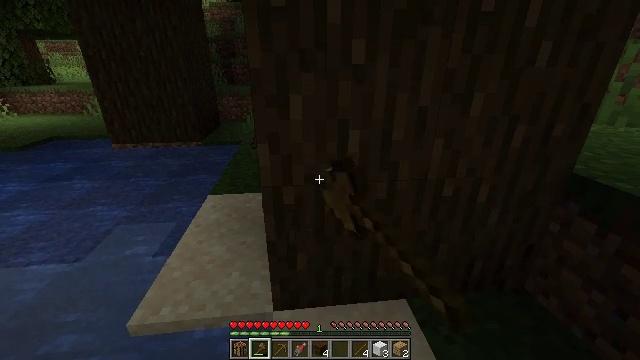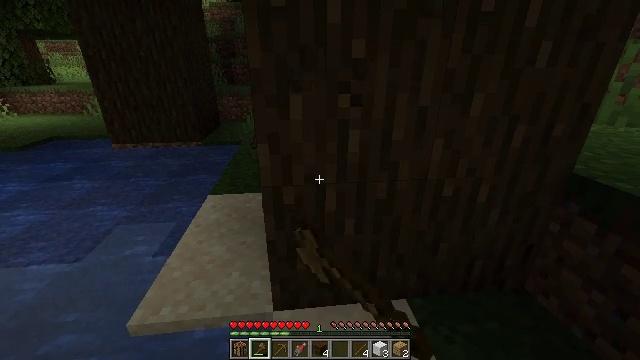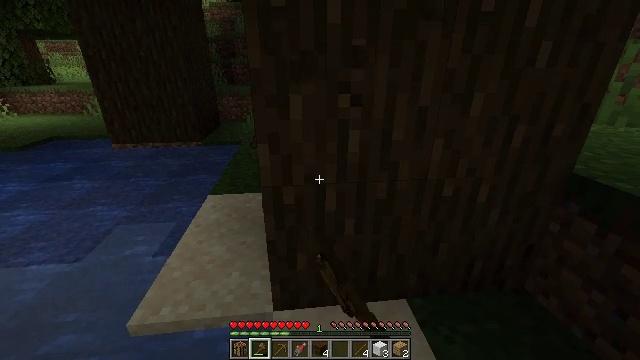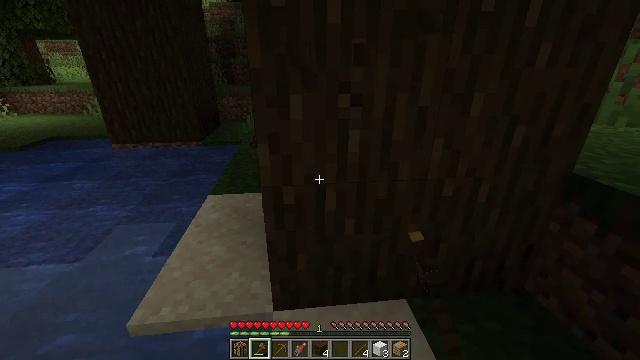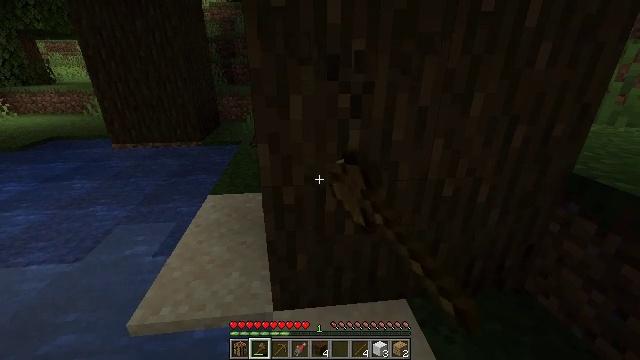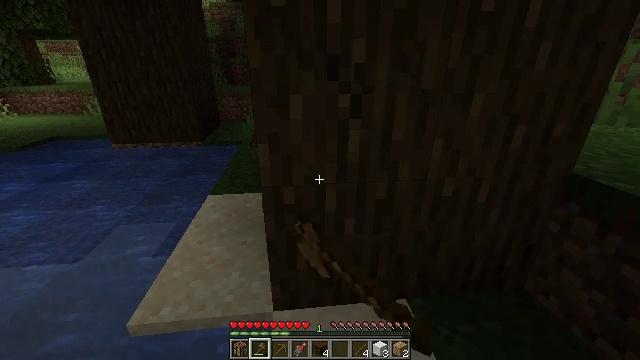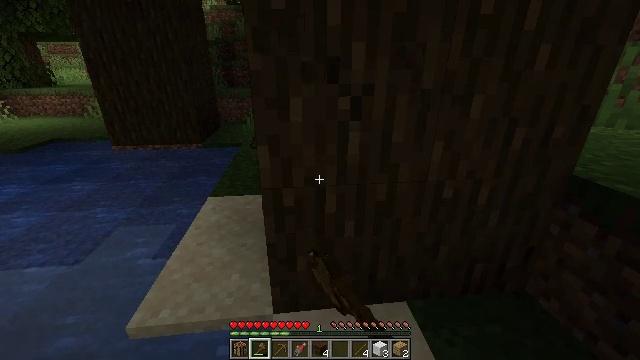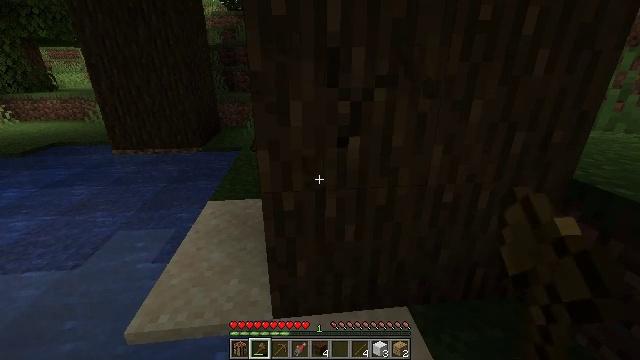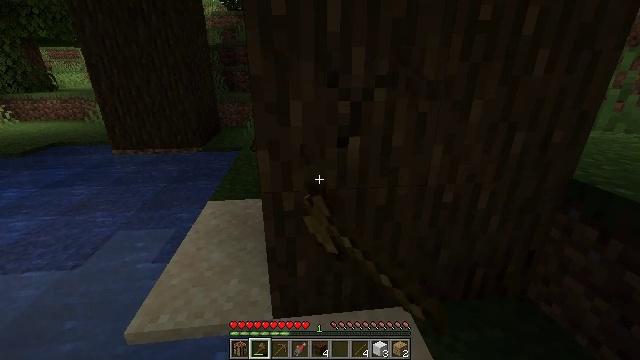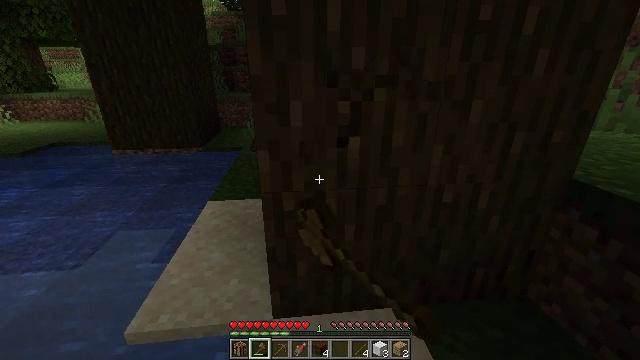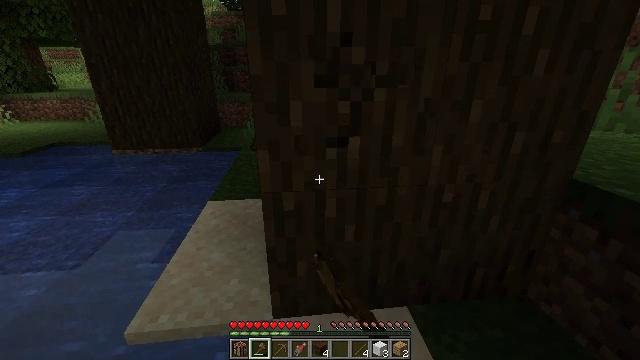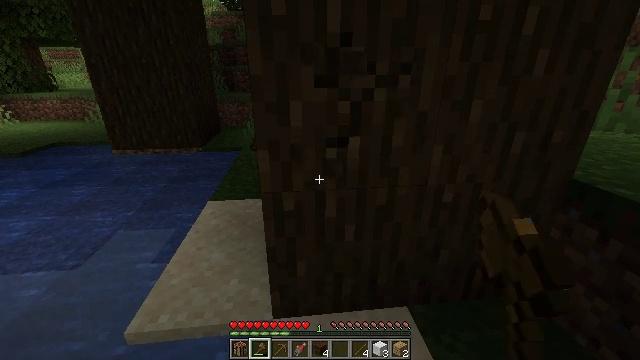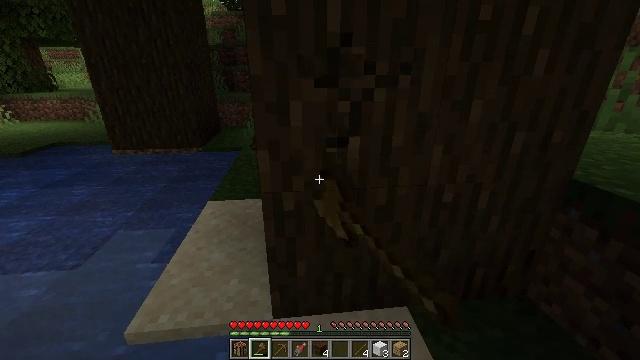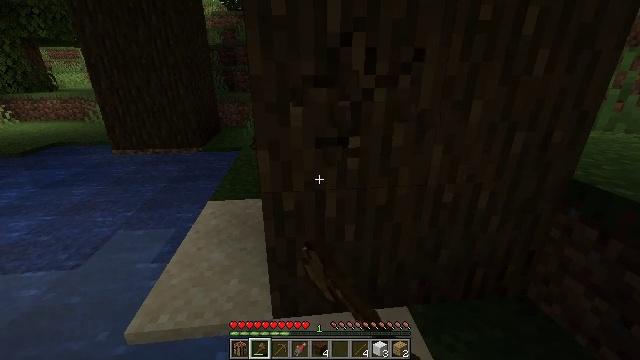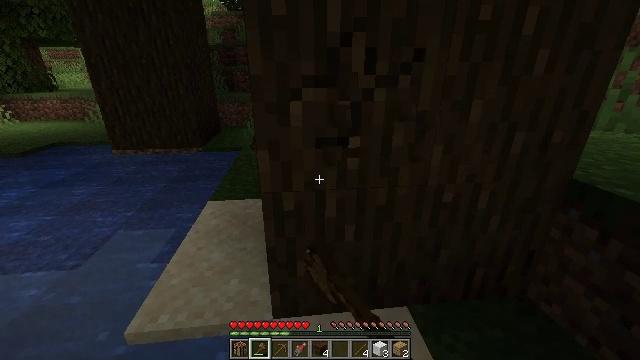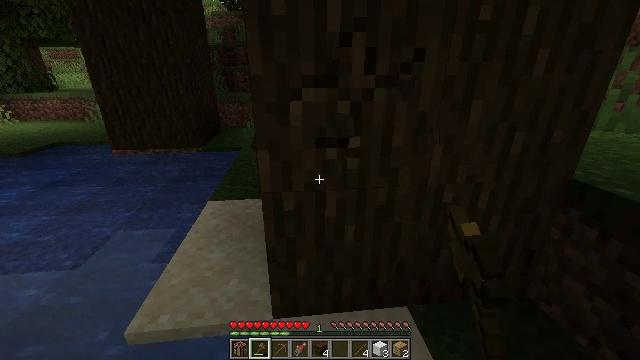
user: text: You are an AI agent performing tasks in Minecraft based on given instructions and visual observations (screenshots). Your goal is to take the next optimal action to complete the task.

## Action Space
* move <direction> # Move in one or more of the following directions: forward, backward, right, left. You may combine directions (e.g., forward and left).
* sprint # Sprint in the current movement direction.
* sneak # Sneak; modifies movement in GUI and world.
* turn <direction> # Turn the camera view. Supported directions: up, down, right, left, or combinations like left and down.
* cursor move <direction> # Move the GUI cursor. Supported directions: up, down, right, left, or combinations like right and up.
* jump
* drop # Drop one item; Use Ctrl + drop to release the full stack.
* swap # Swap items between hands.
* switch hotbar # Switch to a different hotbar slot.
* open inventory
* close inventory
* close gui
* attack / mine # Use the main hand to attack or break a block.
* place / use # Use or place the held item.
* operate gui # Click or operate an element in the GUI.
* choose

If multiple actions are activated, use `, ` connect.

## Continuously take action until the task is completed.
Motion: motion action
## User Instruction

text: Chop down the dark oak log.
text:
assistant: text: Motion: attack / mine
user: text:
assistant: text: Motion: attack / mine
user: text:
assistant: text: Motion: attack / mine
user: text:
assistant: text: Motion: attack / mine
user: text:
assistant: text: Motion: attack / mine
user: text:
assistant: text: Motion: attack / mine
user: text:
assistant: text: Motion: attack / mine
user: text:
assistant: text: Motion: attack / mine
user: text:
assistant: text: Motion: attack / mine
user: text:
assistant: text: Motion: attack / mine
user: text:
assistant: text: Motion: attack / mine
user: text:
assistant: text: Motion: attack / mine
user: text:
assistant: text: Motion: attack / mine
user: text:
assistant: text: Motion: attack / mine
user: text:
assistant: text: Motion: attack / mine
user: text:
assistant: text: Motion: attack / mine
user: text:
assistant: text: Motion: attack / mine
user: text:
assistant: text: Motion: attack / mine
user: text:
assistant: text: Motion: attack / mine
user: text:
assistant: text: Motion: attack / mine
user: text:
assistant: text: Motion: attack / mine
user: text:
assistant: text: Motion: attack / mine
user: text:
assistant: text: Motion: attack / mine
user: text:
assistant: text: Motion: attack / mine
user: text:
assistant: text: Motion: attack / mine
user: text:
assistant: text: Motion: attack / mine
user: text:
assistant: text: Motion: attack / mine
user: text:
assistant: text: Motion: attack / mine
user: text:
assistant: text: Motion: attack / mine
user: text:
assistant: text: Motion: attack / mine